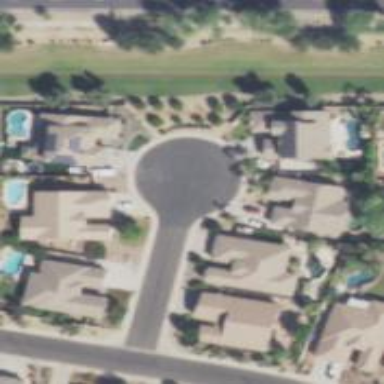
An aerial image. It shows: Asphalt road in residential area.